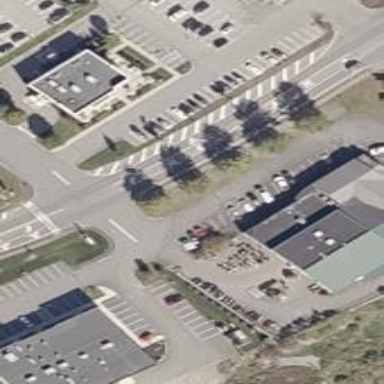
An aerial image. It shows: Retail building.